Легкая неупругая веревка опоясывает по полуокружности неподвижный цилиндр, как показано на рисунке. Из-за трения веревка не скользит по цилиндру, когда величины сил, действующих на ее концах, удовлетворяют неравенству $F_A/2\le F_B\le 2F_A $.
Определите коэффициент трения между веревкой и цилиндром.
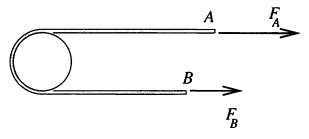
Ответ: $$ \mu=\frac{1}{\pi} \ln 2 \approx 0.22 $$
Темы:
T, ★, Механика, Статика, Трение, 200 задач, Формула Эйлера